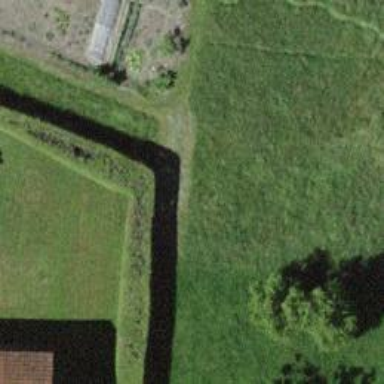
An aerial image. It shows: Hedge acting as barrier.